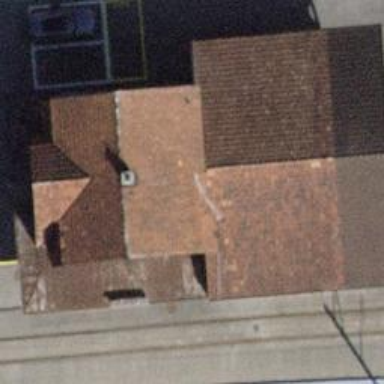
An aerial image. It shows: Train station building.